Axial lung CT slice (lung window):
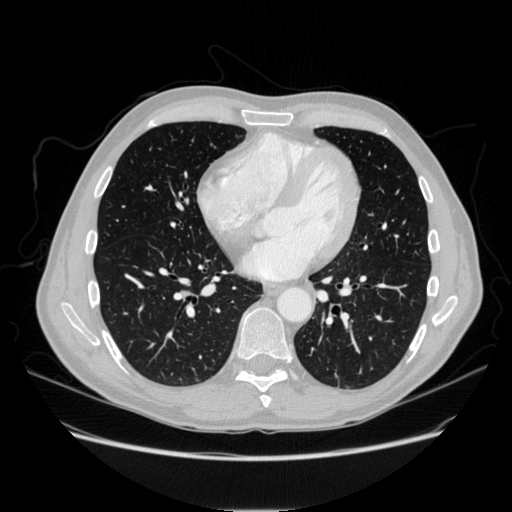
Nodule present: no